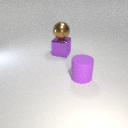
large purple metal cube to the left of large purple rubber cylinder